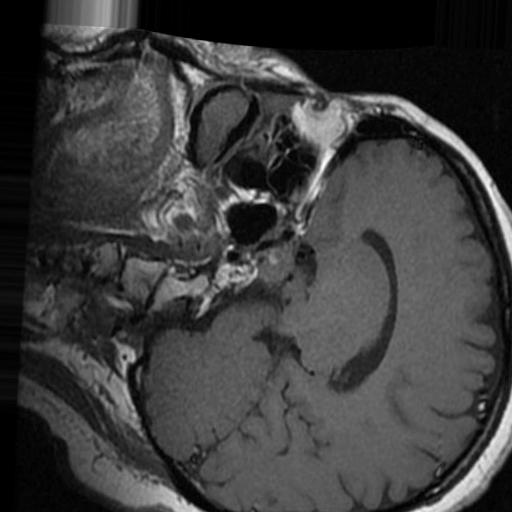
Label: brain_tumor